Question: I have a textbox and a listbox and would like whatever is selected in the listbox to be displayed in the textbox, but any item that is selected on the listbox shows as "system.windows.controls.listboxitem" instead of showing the words of the item.
This is my code:
'''
private void listBox_SelectionChanged(object sender, SelectionChangedEventArgs e)
{
texbox1.text = listbox.selecteditem.tostring();
}
'''
here is a picture, it's not displaying the title for the selected item.
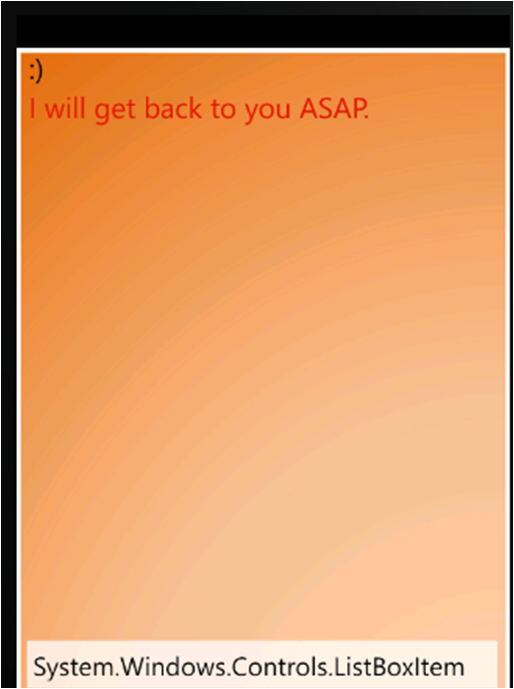
Answer: Use this :
'''
private void listBox_SelectionChanged(object sender, SelectionChangedEventArgs e)
{
texbox1.text = (listBox.SelectedItem as ListBoxItem).Content.ToString();
}
'''